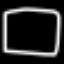
Label: square